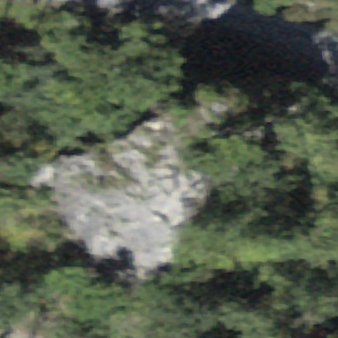
Label: bouldering_area